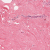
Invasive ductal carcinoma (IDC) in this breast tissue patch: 0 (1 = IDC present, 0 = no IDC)